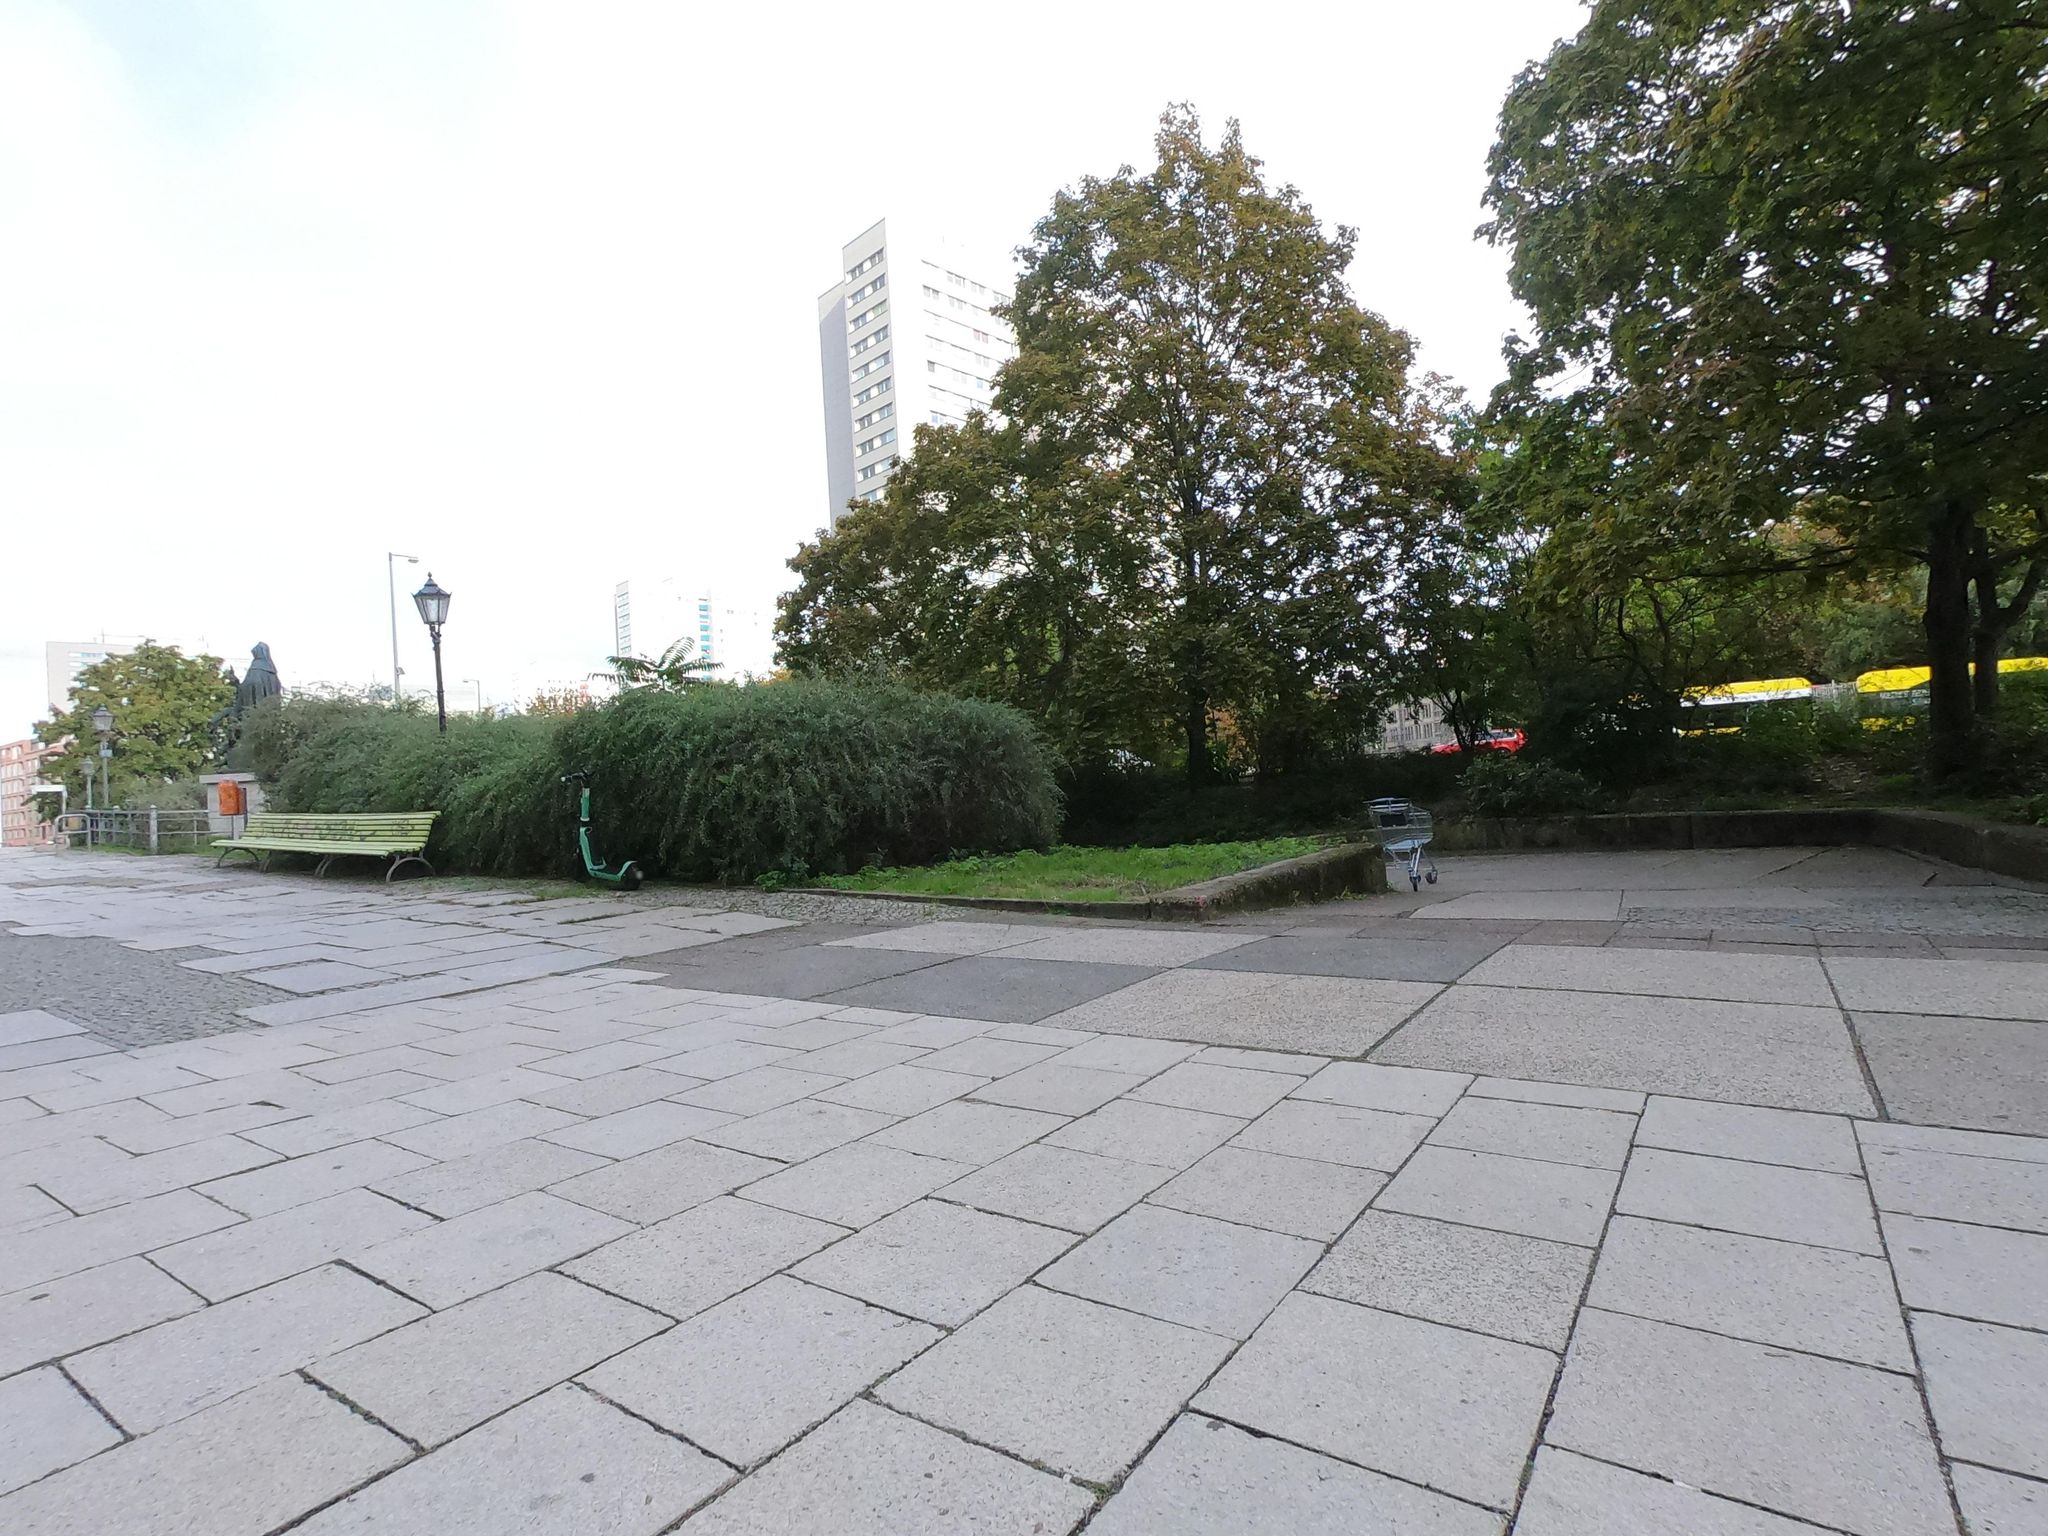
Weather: clear
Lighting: day
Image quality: good
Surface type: walking surface
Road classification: residential
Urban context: urban centre
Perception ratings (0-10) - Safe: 8.72, Lively: 6.55, Beautiful: 8.98, Boring: 5.36, Depressing: 1.29, Wealthy: 7.88